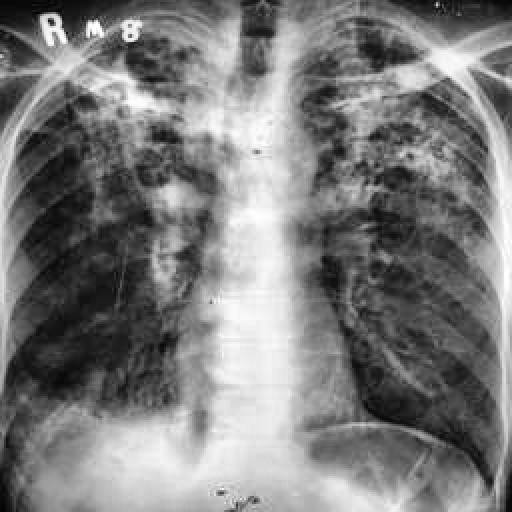
Finding: TUBERCULOSIS